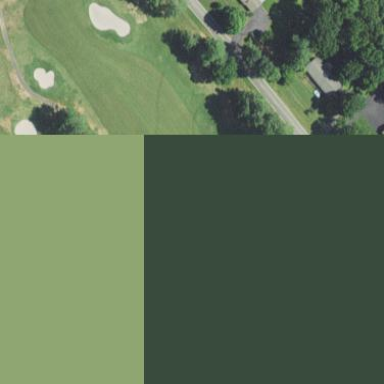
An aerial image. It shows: Grassy area designated as golf fairway.